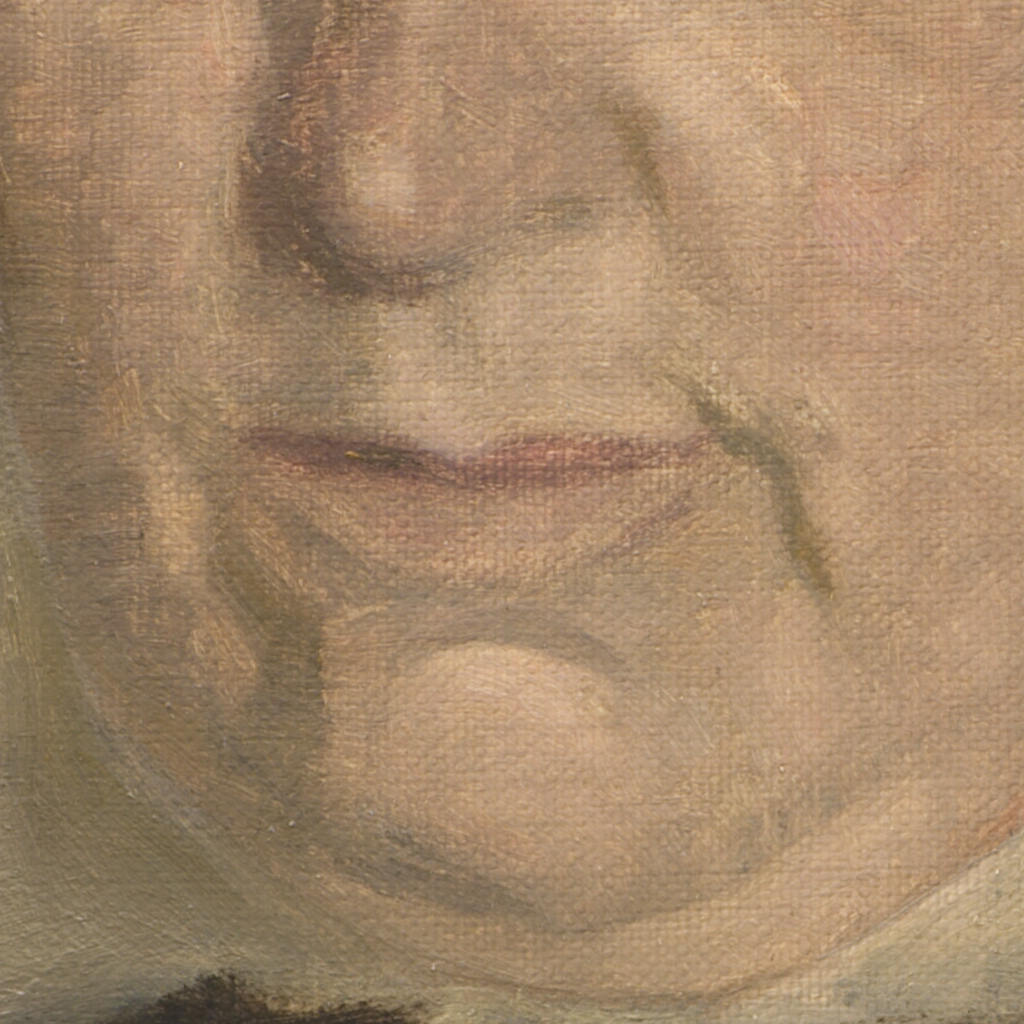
portrait painting, extreme close up, bright diffused light, detail of a woman's nose and lips, showing subtle facial features rendered in muted earth tones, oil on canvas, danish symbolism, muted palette